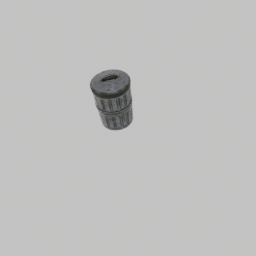
Label: tools